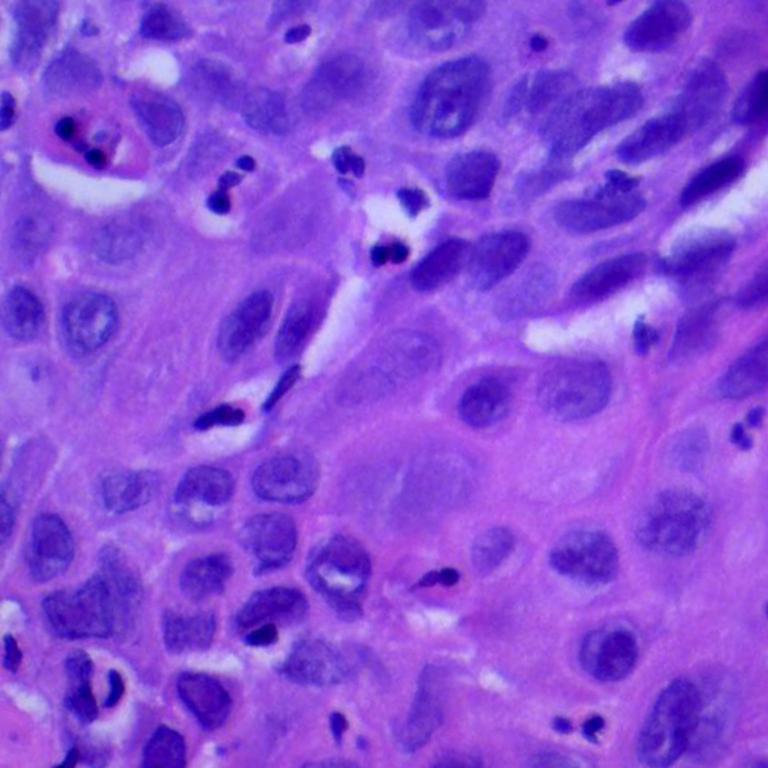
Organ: lung
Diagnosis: squamous carcinomas